Question: I want to add an icon inside nvd3 piechart slices.
I want this:

Any help?
EDIT:
The html code of the piechart is:
'''
<g class="nv-pieWrap">
<g class="nvd3 nv-wrap nv-pie nv-chart-9221" transform="translate(0,0)">
<g>
<g class="nv-pie" transform="translate(270,145.5)">
<g class="nv-slice" fill="#3b5998" stroke="#3b5998"><path d="M7.127208979246237e-15,-116.4A116.4,116.4 0 0,1 115.55131294501349,-14.030469581719618L72.21957059063342,-8.769043488574761A72.75,72.75 0 0,0 4.454505612028897e-15,-72.75Z"></path></g>
<g class="nv-slice" fill="#326ada" stroke="#326ada"><path d="M115.55131294501349,-14.030469581719618A116.4,116.4 0 1,1 -1.2476559499083328e-13,-116.4L-7.79784968692708e-14,-72.75A72.75,72.75 0 1,0 72.21957059063342,-8.769043488574761Z"></path></g>
</g>
<g class="nv-pieLabels" transform="translate(270,145.5)"></g></g></g></g>
'''
After reading this <URL>
i added an image_path in my data and a added to the js this code
'''
var slices = wrap.select('.nv-pie').selectAll('.nv-slice')
.data(pie);
var ae = slices.enter().append('g')
.attr('class', 'nv-slice')
.on('mouseover', function(d,i){
d3.select(this).classed('hover', true);
dispatch.elementMouseover({
label: getX(d.data),
value: getY(d.data),
point: d.data,
pointIndex: i,
pos: [d3.event.pageX, d3.event.pageY],
id: id
});
})
.on('mouseout', function(d,i){
d3.select(this).classed('hover', false);
dispatch.elementMouseout({
label: getX(d.data),
value: getY(d.data),
point: d.data,
index: i,
id: id
});
})
.on('click', function(d,i) {
dispatch.elementClick({
label: getX(d.data),
value: getY(d.data),
point: d.data,
index: i,
pos: d3.event,
id: id
});
d3.event.stopPropagation();
})
.on('dblclick', function(d,i) {
dispatch.elementDblClick({
label: getX(d.data),
value: getY(d.data),
point: d.data,
index: i,
pos: d3.event,
id: id
});
d3.event.stopPropagation();
});
/////////////I ADDED THIS APPEND
ae.append('image')
.attr('xlink:href', function(d) { return d.image_path} )
.attr('height',16)
.attr('width',16)
.attr('y', '-10')
.attr('x', '8');
///////////////////////////////
slices
.attr('fill', function(d,i) { return color(d, i); })
.attr('stroke', function(d,i) { return color(d, i); });
var paths = ae.append('path')
.each(function(d) { this._current = d; });
//.attr('d', arc);
'''
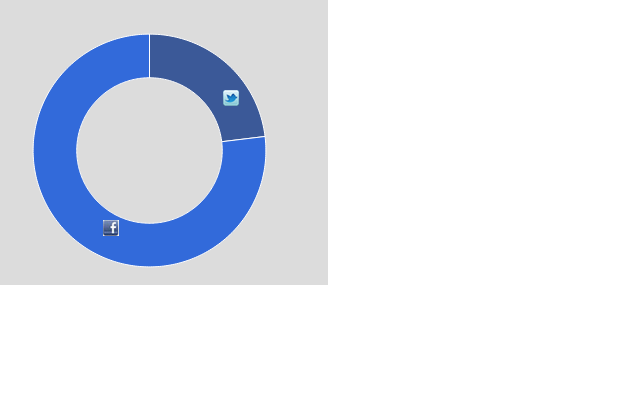
Answer: If you want to hack the 'nv.d3.js' code to allow this, it would just take a few steps.
Define the image path for each element in the data set:
'''
var testdata = [
{
key: "<img src="+"./imgs/facebook.jpg"+">",
y: 1,
image_path: "./imgs/facebook.jpg"
},
{
key: "<img src="+"./imgs/twitter.jpg"+">",
y: 2,
image_path: "./imgs/twitter.jpg"
}];
'''
Then update the 'nv.models.pie' code with something like this...
Add an anchor for the image:
'''
pieLabels.enter().append("g").classed("nv-label",true)
...
group.append('text')
.style('text-anchor', labelSunbeamLayout ? ((d.startAngle + d.endAngle) / 2 < Math.PI ? 'start' : 'end') : 'middle') //center the text on it's origin or begin/end if orthogonal aligned
.style('fill', '#000')
// Set up the anchor for the image
group.append('image')
.attr('height', 20)
.attr('width', 20)
.attr('y', '-10')
.attr('x', '-10');
'''
Hide the text label and show the image:
'''
// Don't insert the label text. We're using images.
// pieLabels.select(".nv-label text")
// .style('text-anchor', labelSunbeamLayout ? ((d.startAngle + d.endAngle) / 2 < Math.PI ? 'start' : 'end') : 'middle') //center the text on it's origin or begin/end if orthogonal aligned
// .text(function(d, i) {
// var percent = (d.endAngle - d.startAngle) / (2 * Math.PI);
// var labelTypes = {
// "key" : getX(d.data),
// "value": getY(d.data),
// "percent": d3.format('%')(percent)
// };
// return (d.value && percent > labelThreshold) ? labelTypes[labelType] : '';
// });
// Show the image if the slice is large enough
pieLabels.select(".nv-label image")
.attr('xlink:href', function(d, i) {
var percent = (d.endAngle - d.startAngle) / (2 * Math.PI);
return (d.data.image_path && percent > labelThreshold) ? d.data.image_path : '';
});
'''
You may need to adjust the numbers a bit depending upon your needs.